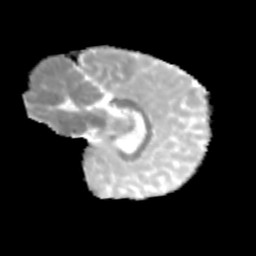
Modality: MD
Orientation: sagittal
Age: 11
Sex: female
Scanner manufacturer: siemens
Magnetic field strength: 3 T
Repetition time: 3.8 s
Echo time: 0.07 s